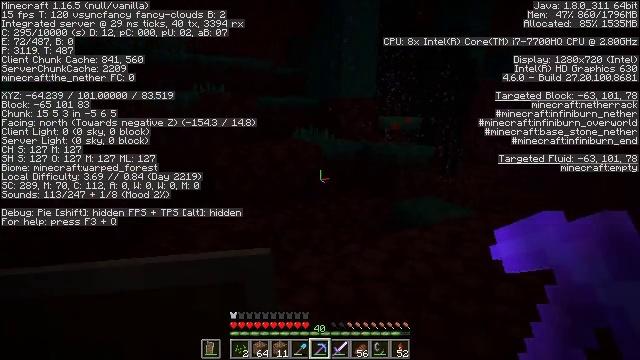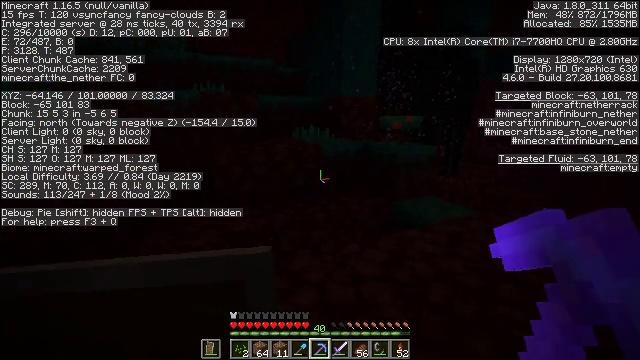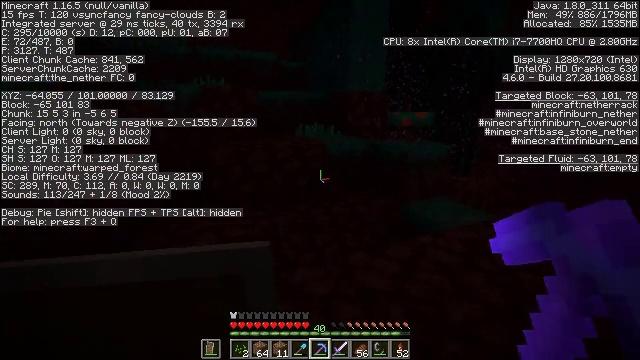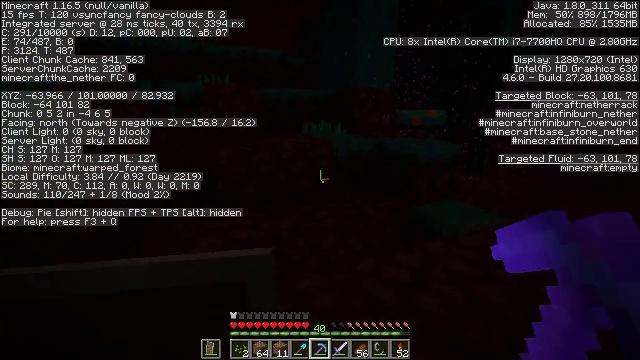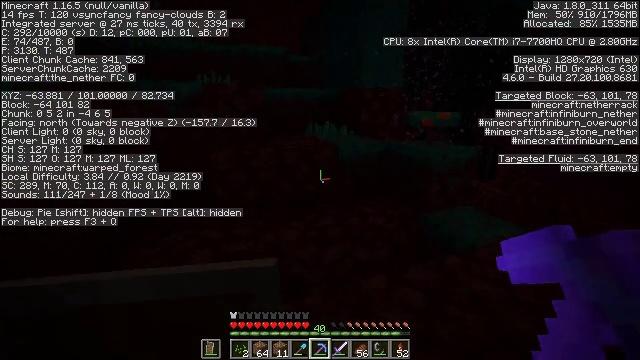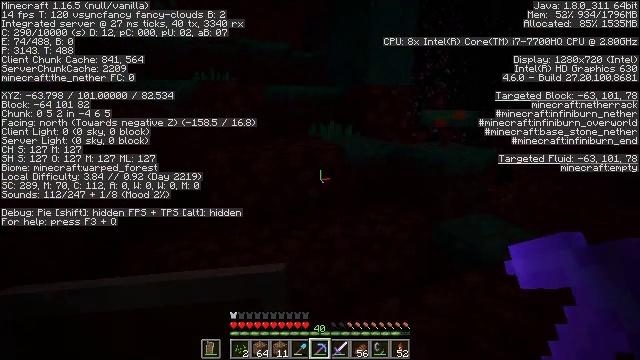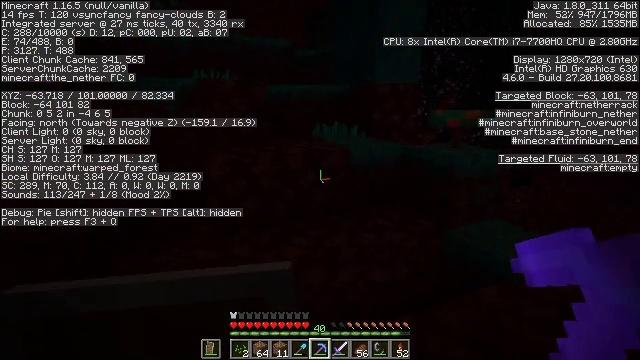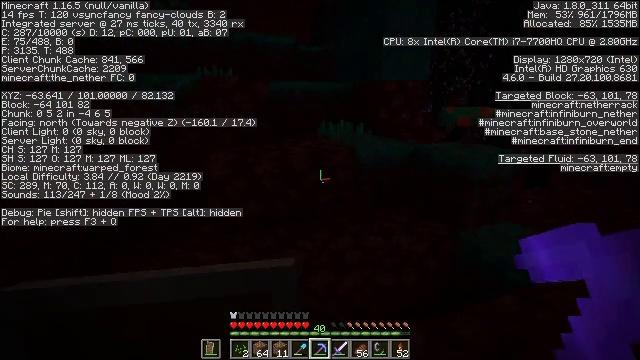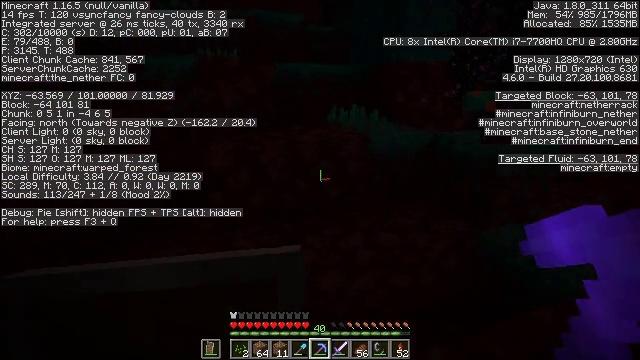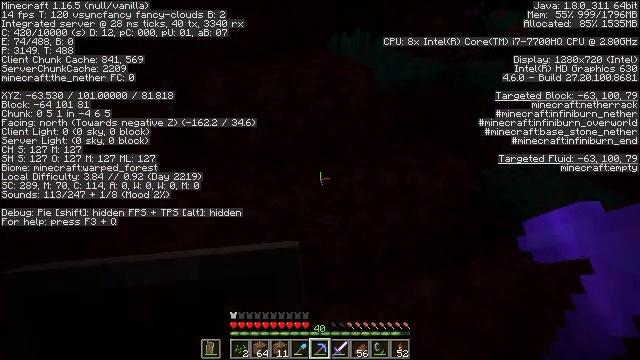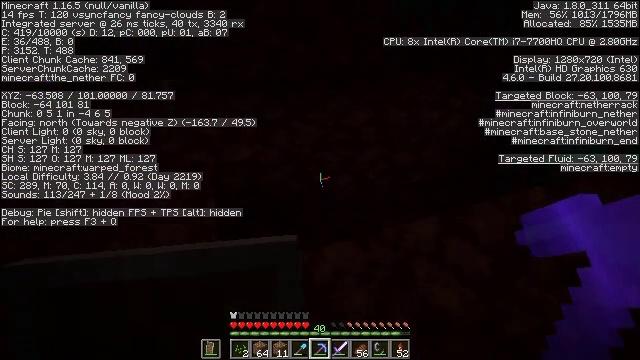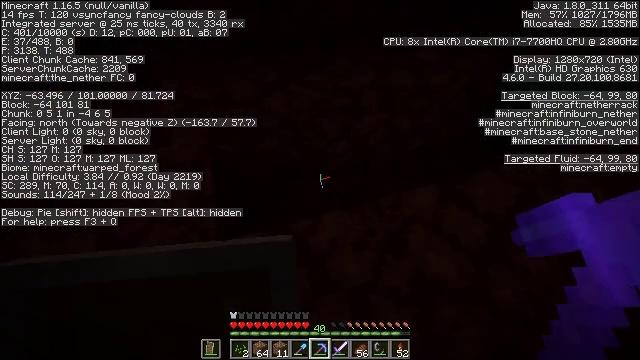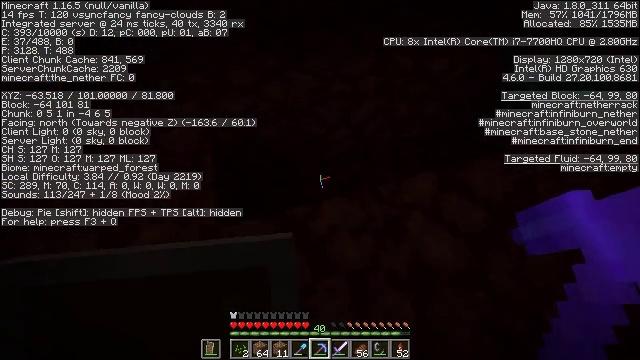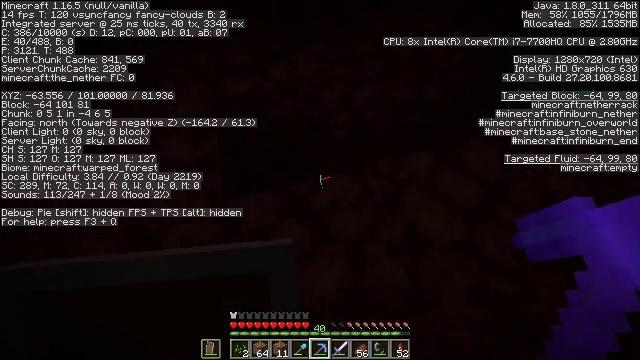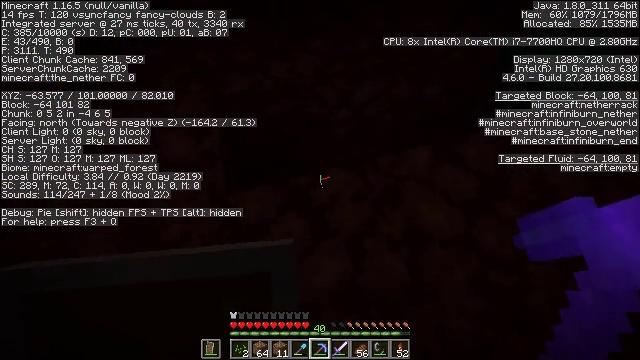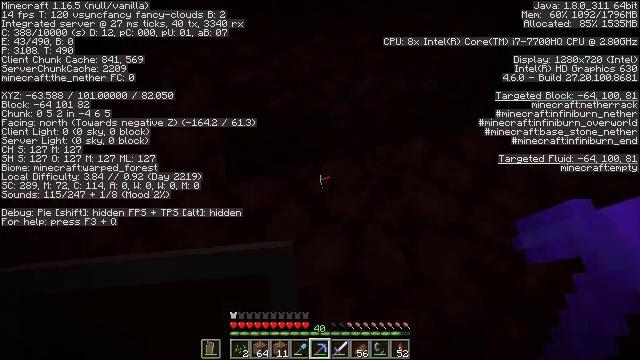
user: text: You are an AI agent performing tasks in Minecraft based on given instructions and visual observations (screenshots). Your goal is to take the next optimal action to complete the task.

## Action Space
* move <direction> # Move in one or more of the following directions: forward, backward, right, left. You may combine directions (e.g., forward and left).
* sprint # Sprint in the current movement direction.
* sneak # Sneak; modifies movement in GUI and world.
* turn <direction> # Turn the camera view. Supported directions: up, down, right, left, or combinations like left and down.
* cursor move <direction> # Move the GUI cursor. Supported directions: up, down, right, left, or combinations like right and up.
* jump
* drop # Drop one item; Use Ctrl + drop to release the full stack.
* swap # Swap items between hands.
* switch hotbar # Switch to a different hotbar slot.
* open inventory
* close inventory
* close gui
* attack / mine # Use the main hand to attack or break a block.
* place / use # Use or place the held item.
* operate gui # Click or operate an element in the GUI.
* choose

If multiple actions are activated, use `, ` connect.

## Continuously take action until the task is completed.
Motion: motion action
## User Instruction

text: Mine warped nylium in the Nether.
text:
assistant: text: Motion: move forward
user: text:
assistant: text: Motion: move forward, turn left
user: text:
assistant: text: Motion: move forward, turn left
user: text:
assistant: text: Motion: move forward
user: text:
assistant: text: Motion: move forward
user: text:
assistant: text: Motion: move forward
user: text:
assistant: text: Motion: move forward, turn left
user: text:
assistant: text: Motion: move forward, turn left and down
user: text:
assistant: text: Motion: turn down
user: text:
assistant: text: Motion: turn left and down
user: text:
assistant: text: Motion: turn down
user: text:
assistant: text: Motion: move back, turn down
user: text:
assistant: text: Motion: move back, turn down
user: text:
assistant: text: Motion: no_op
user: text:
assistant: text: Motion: no_op
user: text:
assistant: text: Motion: no_op
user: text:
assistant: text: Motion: no_op
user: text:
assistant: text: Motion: move forward, turn up
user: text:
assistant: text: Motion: move forward
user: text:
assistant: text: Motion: move forward, turn left
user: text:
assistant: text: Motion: move forward, turn left and down
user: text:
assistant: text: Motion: turn left and down
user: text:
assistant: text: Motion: no_op
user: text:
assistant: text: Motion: no_op
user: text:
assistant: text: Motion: no_op
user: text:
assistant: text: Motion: move left
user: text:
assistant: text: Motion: move left
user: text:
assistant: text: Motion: move left
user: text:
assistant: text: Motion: move forward and move left
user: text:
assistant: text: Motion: move forward, turn right and up